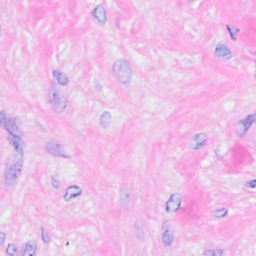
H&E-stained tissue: Breast